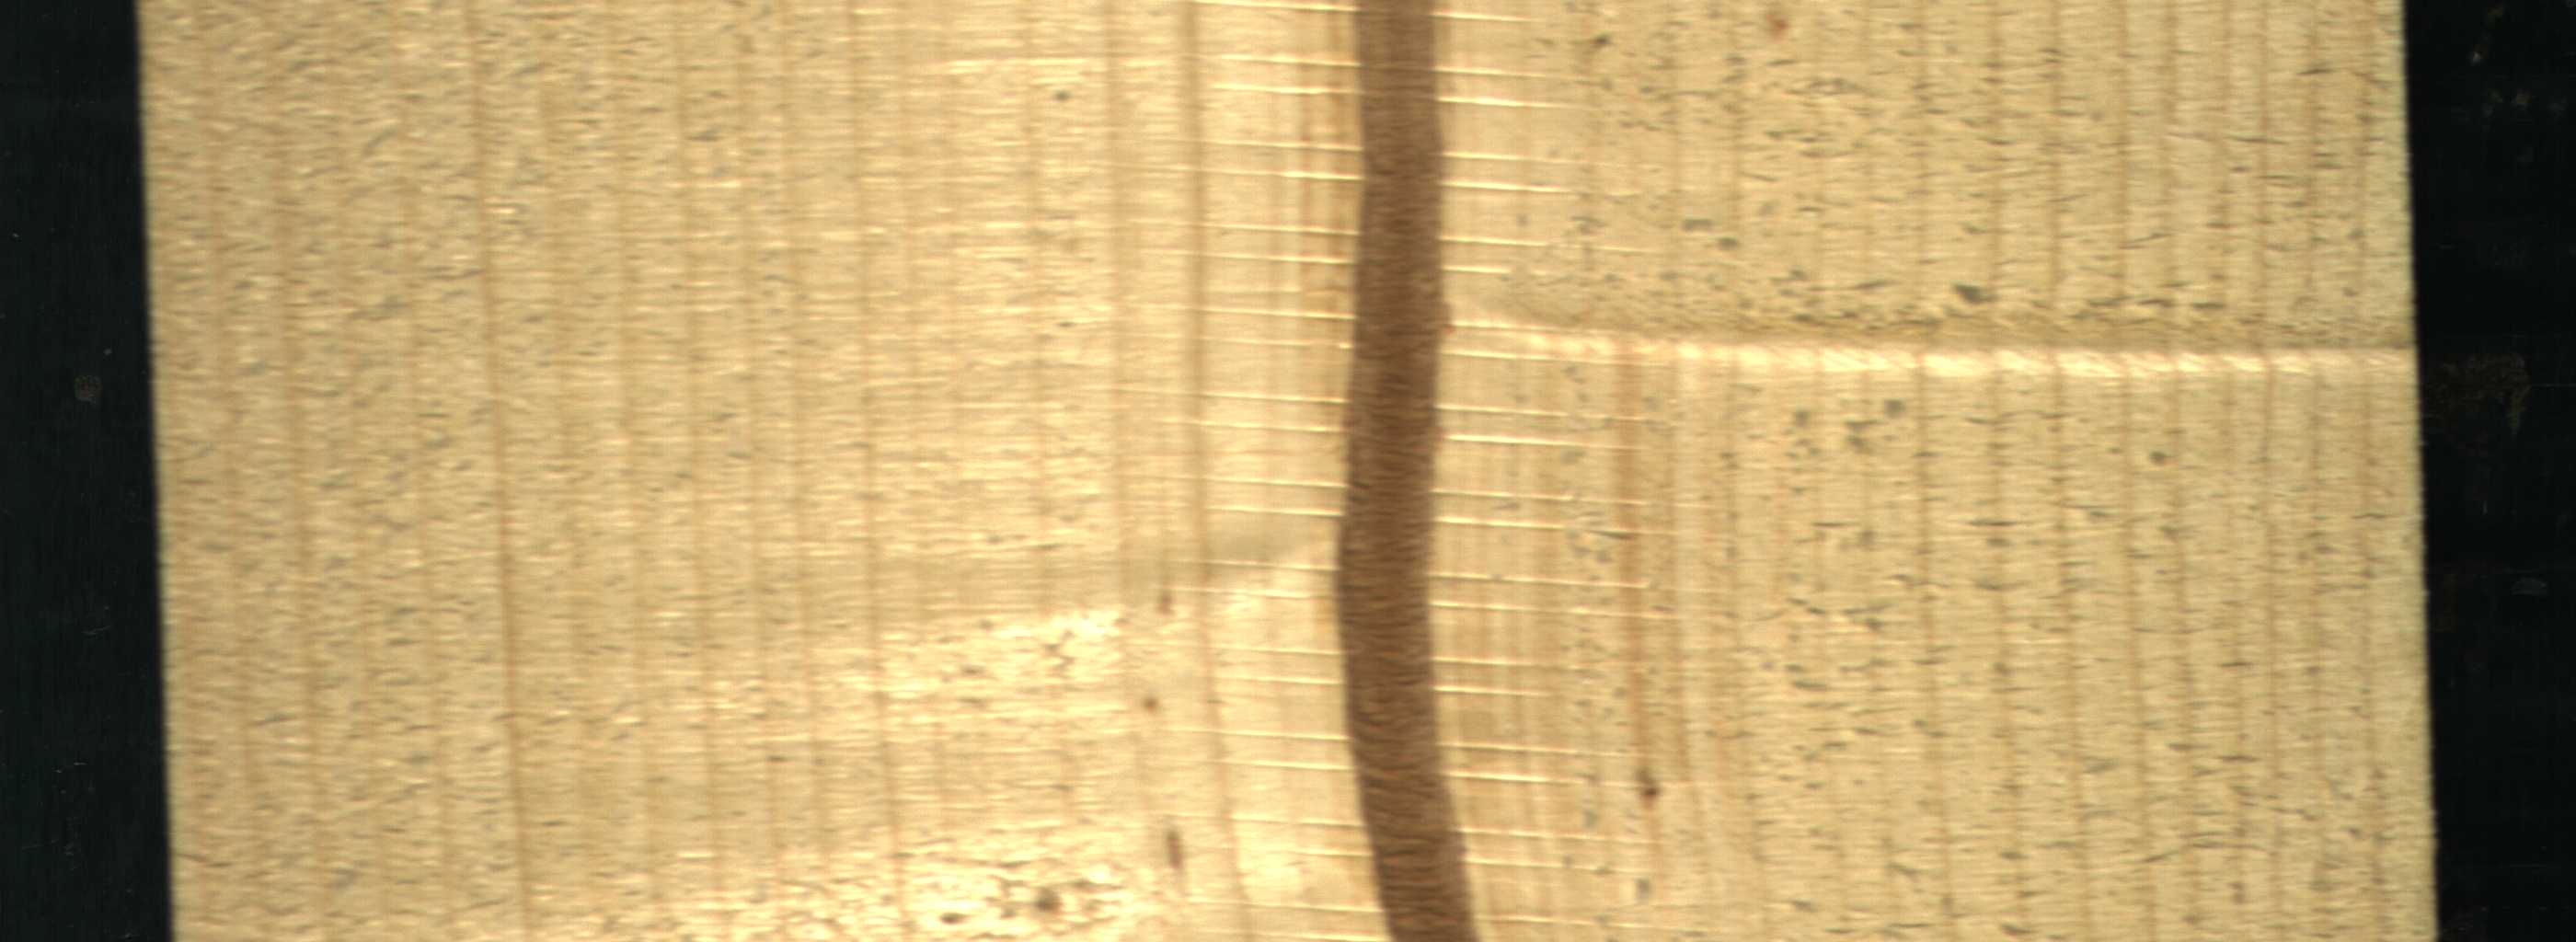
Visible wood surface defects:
Marrow